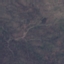
Label: HerbaceousVegetation